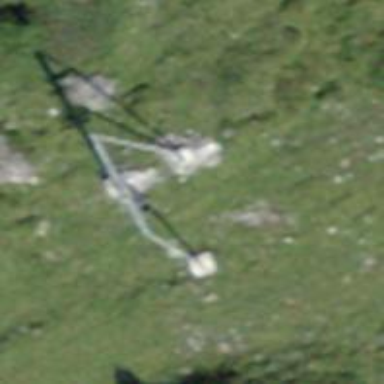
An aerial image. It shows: Pylon used for aerialway.